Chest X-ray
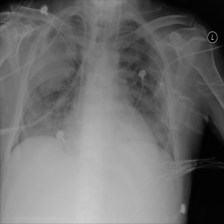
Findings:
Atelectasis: negative
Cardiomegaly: negative
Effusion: negative
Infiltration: negative
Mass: negative
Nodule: negative
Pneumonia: negative
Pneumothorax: negative
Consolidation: positive
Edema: negative
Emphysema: negative
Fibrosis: negative
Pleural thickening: negative
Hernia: negative